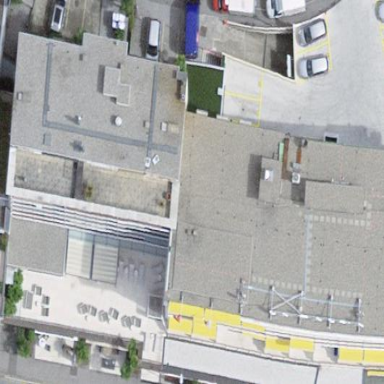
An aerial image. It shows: Building part with flat roof.